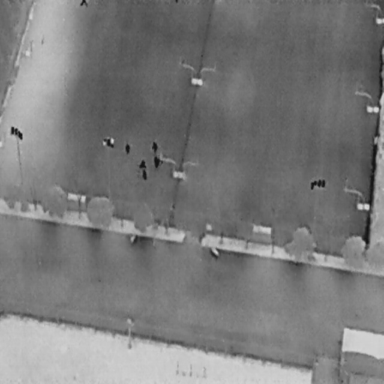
There are seven People in the infrared image.